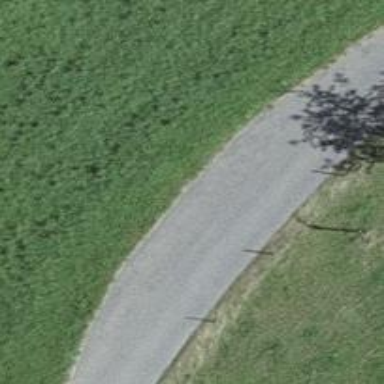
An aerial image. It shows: Passing place on the road.